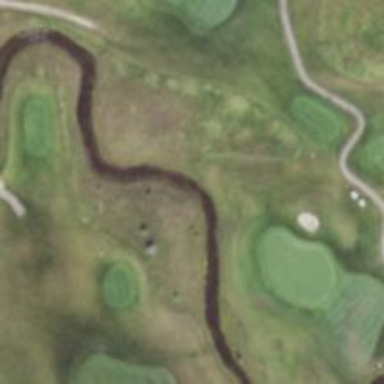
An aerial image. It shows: Area with grass used as rough in golf course.